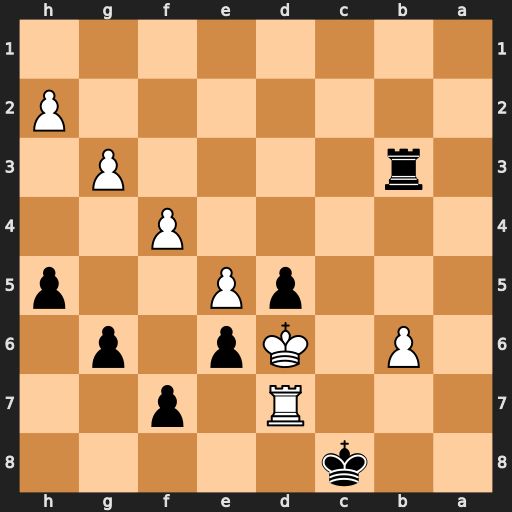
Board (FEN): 2k5/3R1p2/1P1Kp1p1/3pP2p/5P2/1r4P1/7P/8
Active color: b
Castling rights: -
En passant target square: -
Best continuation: Rxb6+ Ke7 Rb7 Rxb7 Kxb7 Kxf7 d4 Kxg6 d3 f5 d2 f6 d1=Q